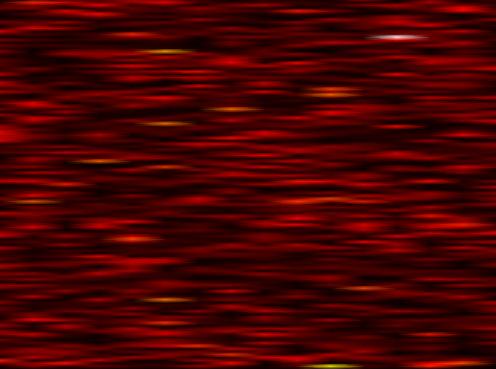
Label: FOFDM